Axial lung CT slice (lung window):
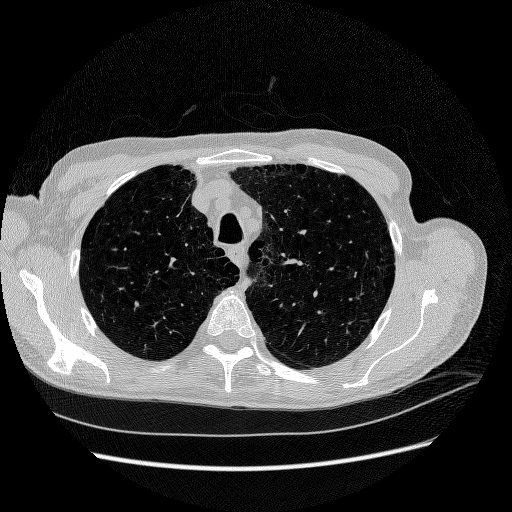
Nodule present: no